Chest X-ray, AP view. Patient: 49 years old, sex M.
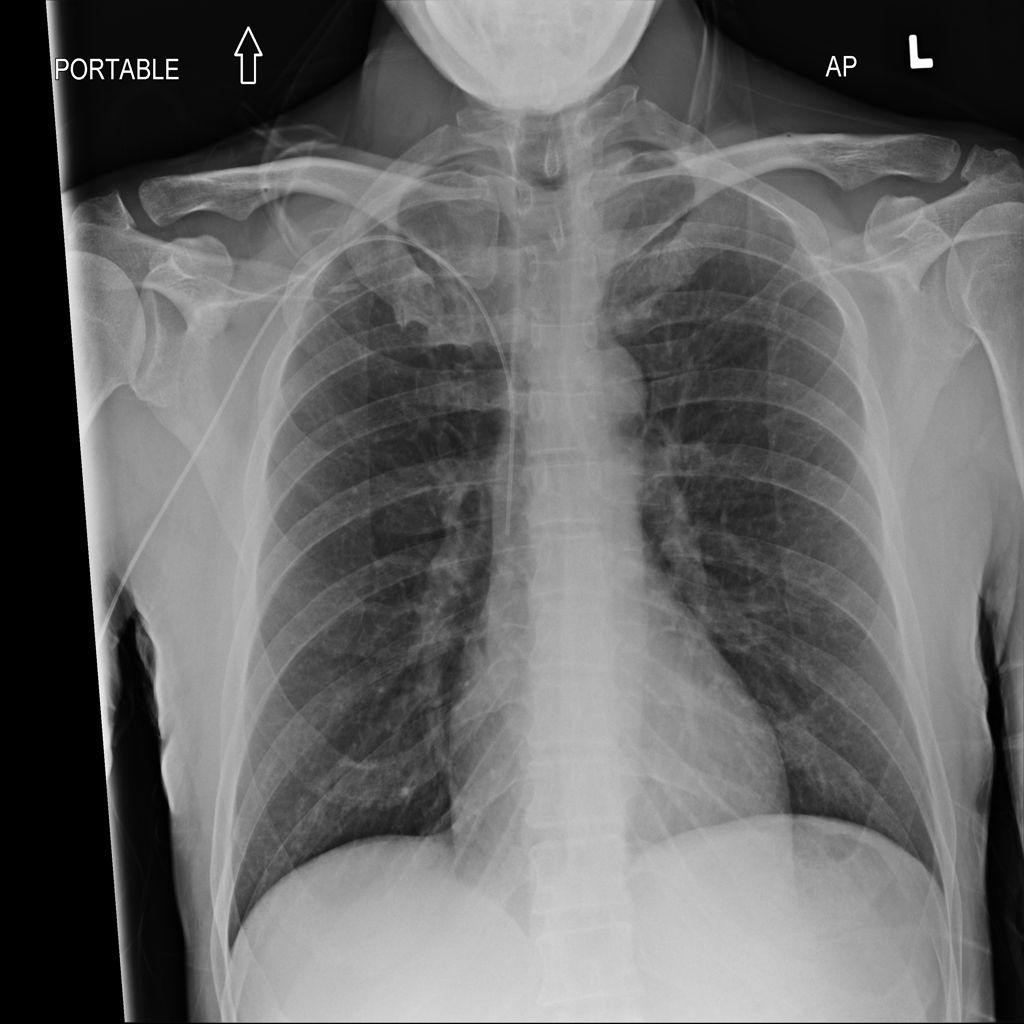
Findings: No Finding